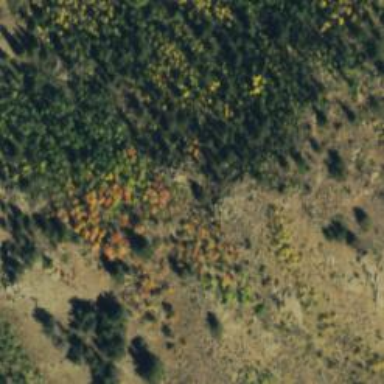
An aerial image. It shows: Mixed woodland area with variety of trees.